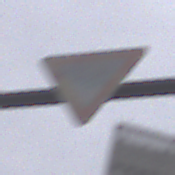
Verkehrszeichen: VorfahrtGewaehren
Umgebung: Outdoor, Urban
Tageszeit: MorningAfternoon
Wetter: Overcast
Licht: Natural
Jahreszeit: NotSpecified
Kontrast: LowContrast